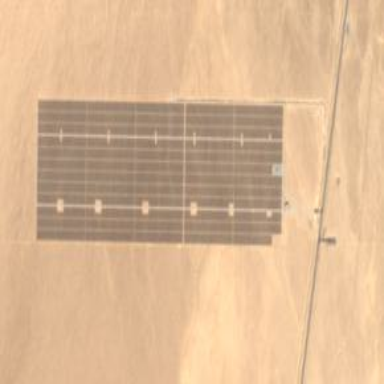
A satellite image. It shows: Solar power plant using photovoltaic technology.